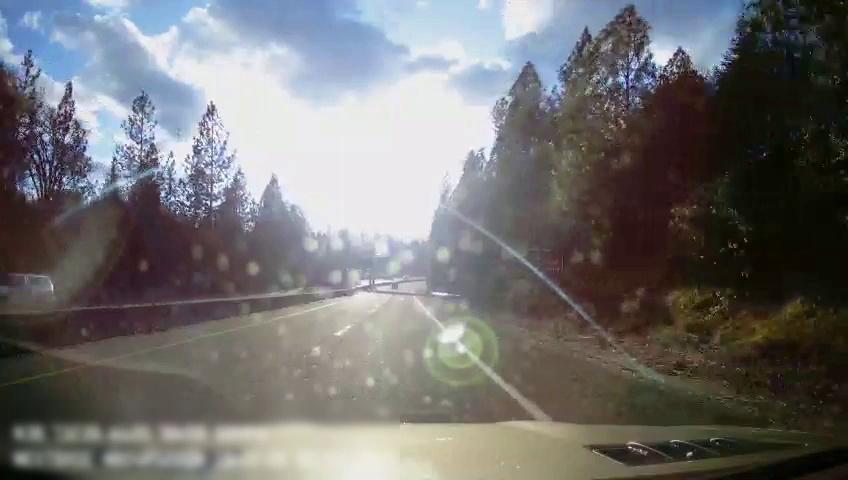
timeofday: Day
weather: Sunny
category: Drivable Space
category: Drivable Space
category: Vehicles | SUV
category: Lanes | Alternate Lane
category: Lanes | Current Lane
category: Lanes | Alternate Lane